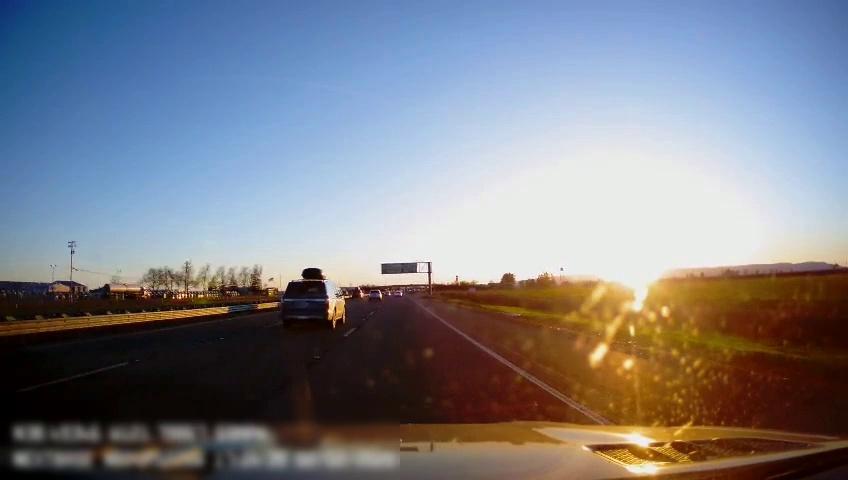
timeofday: Day
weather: Sunny
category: Drivable Space
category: Vehicles | SUV
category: Vehicles | SUV
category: Vehicles | SUV
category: Lanes | Alternate Lane
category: Lanes | Alternate Lane
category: Lanes | Current Lane
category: Lanes | Alternate Lane
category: Traffic | Signs